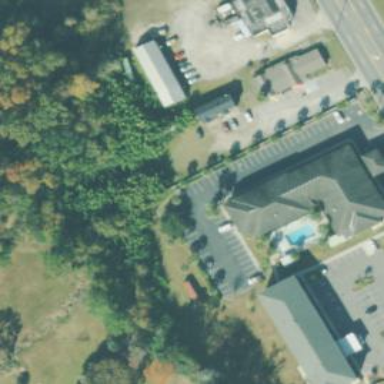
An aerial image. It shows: Hotel building.